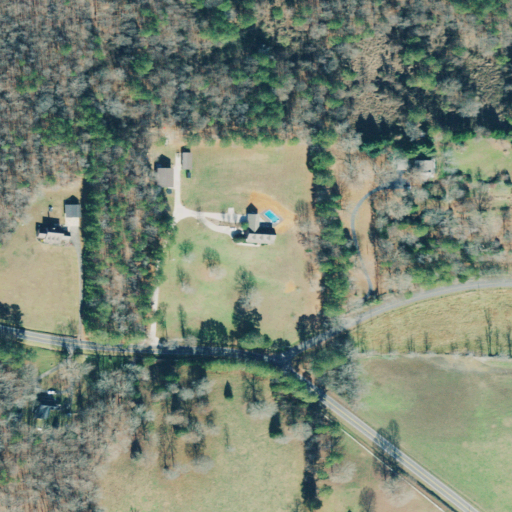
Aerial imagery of ridge(s) in Georgia named Lyles Ridge containing open development, deciduous forest, mixed forest, pasture, and low intensity development